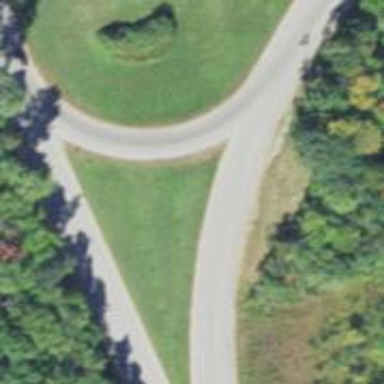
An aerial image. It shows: Primary highway with asphalt surface featuring circular junction.